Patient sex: M
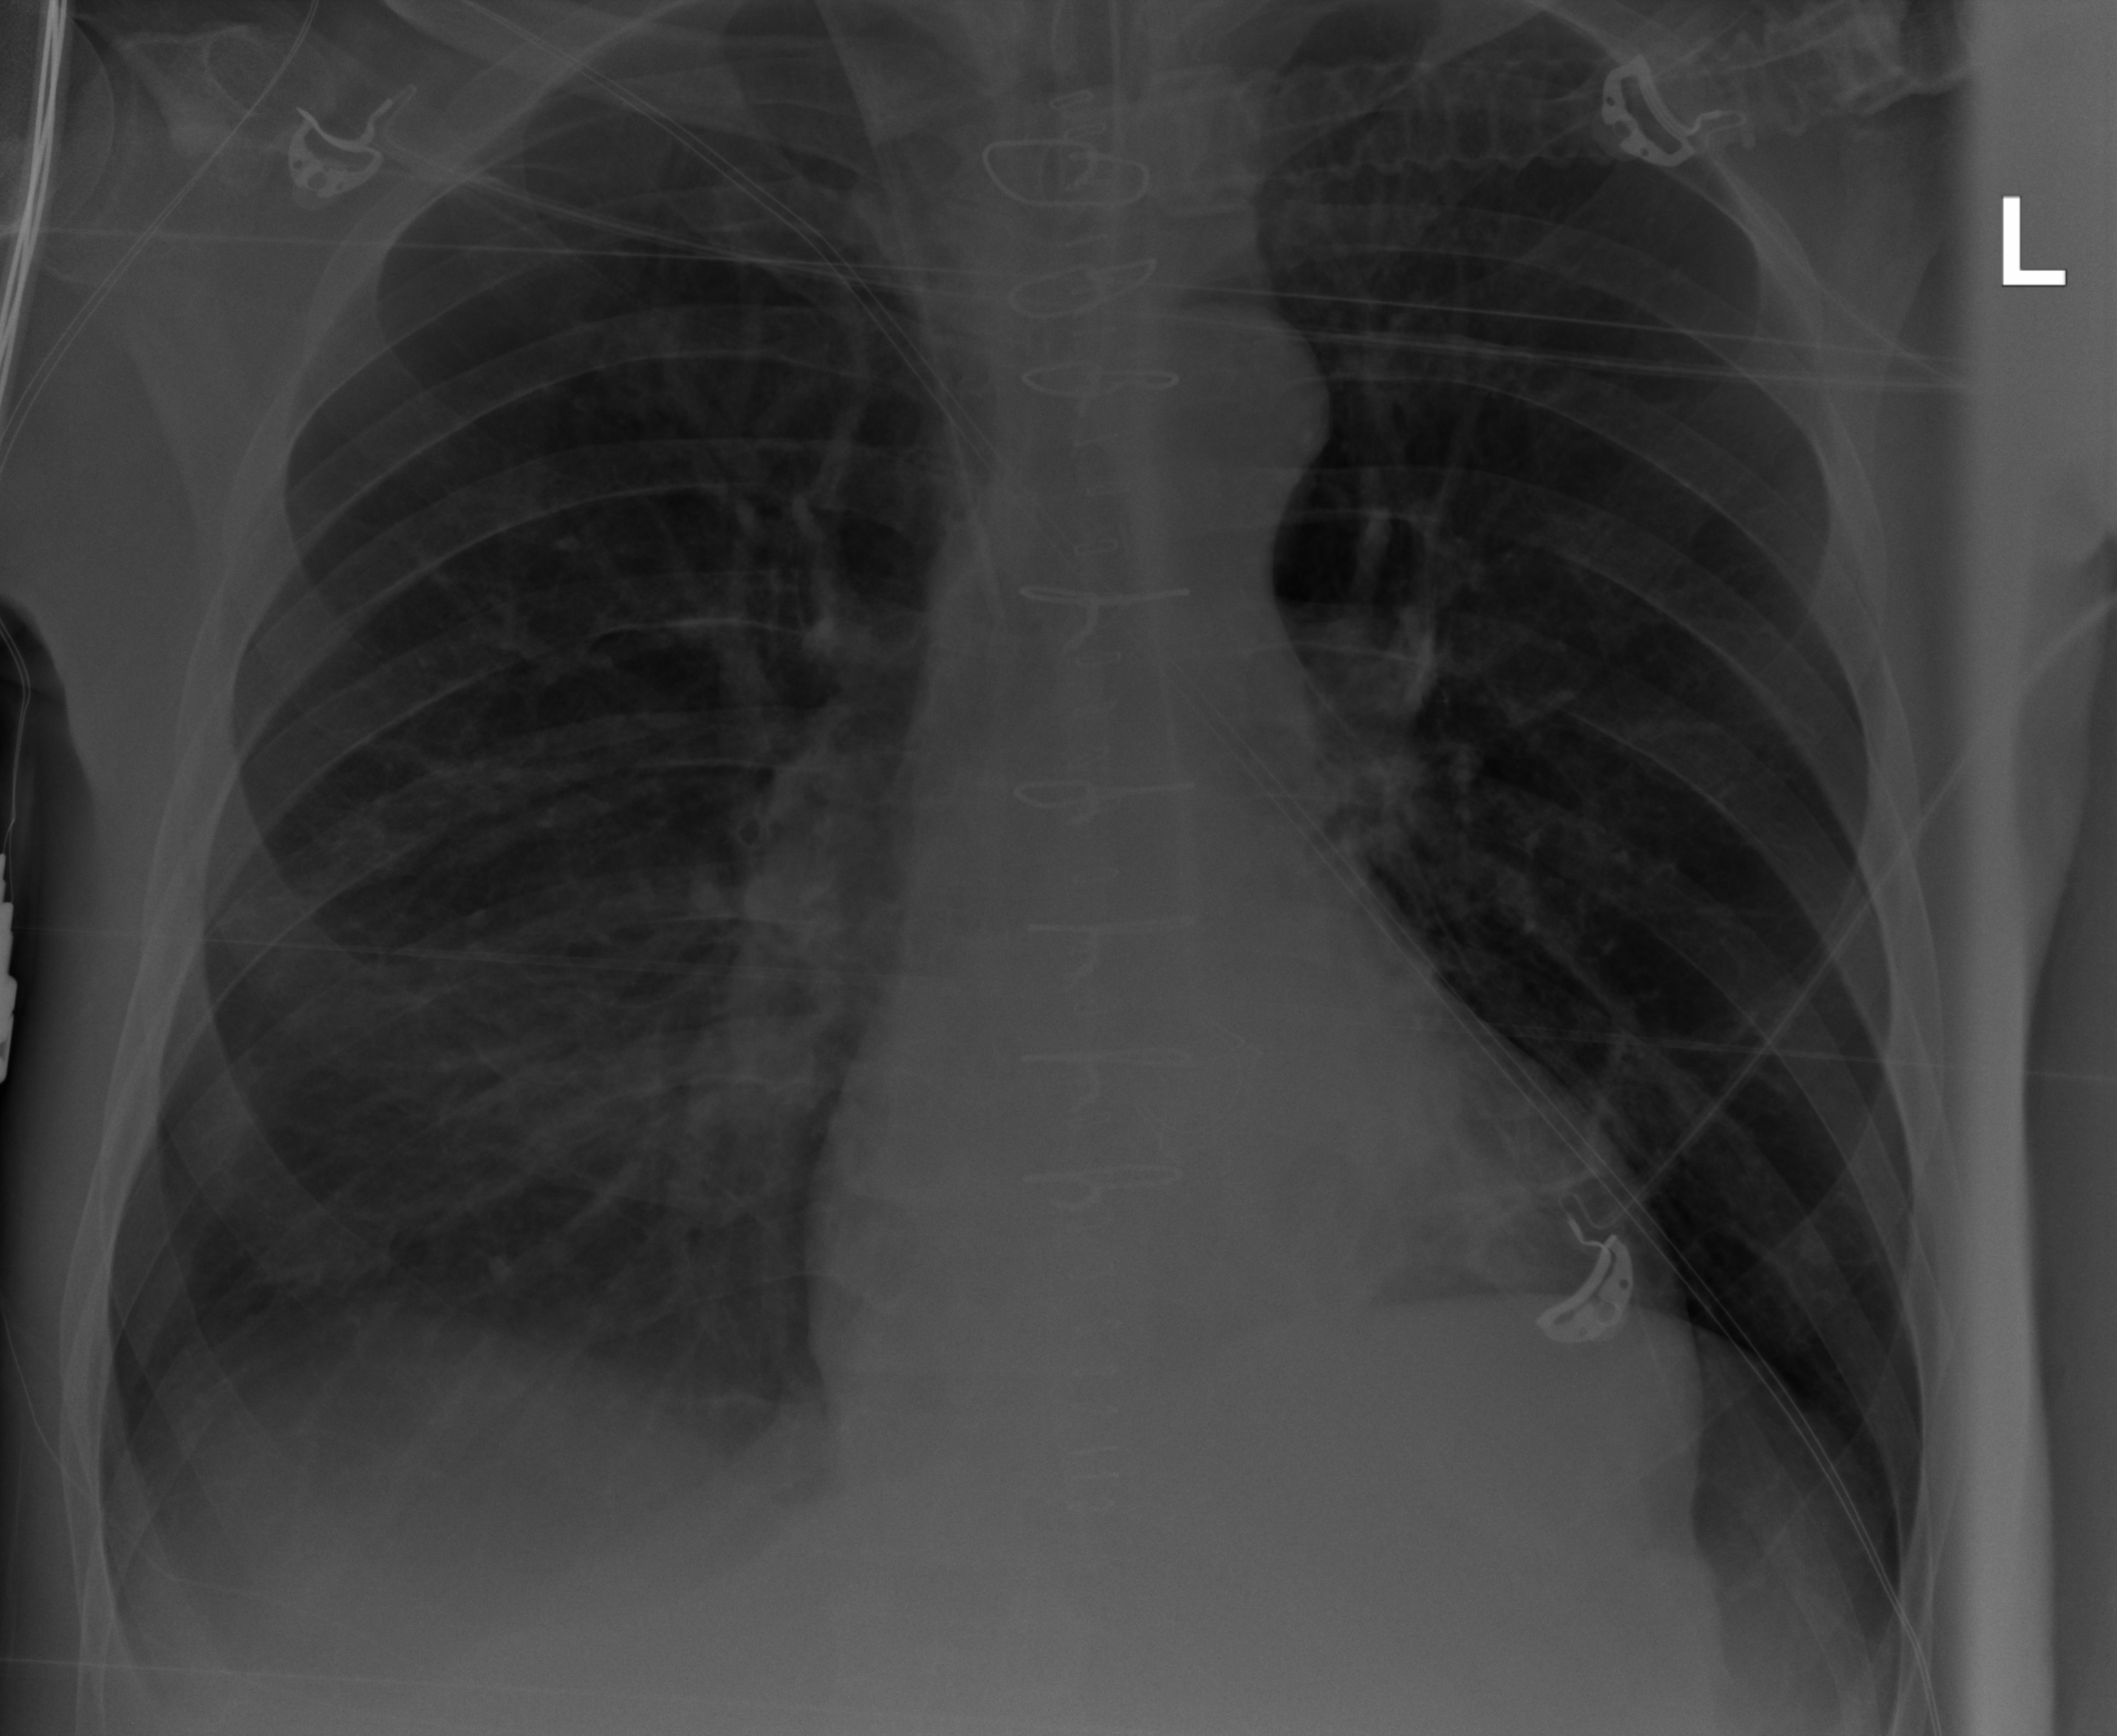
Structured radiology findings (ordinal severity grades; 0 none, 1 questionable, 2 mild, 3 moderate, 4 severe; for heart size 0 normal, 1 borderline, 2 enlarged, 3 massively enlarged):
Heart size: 0
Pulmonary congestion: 0
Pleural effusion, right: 2
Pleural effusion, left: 1
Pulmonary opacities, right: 2
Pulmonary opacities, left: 0
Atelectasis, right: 2
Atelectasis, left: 2